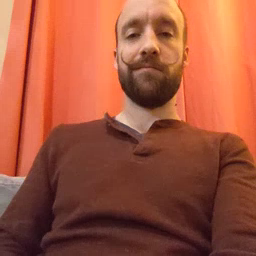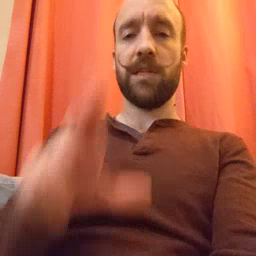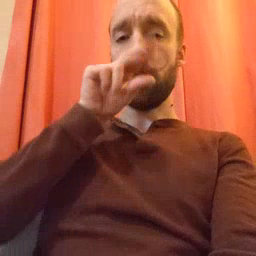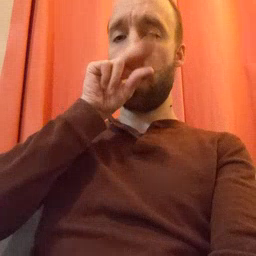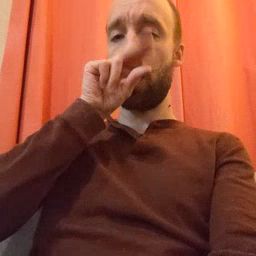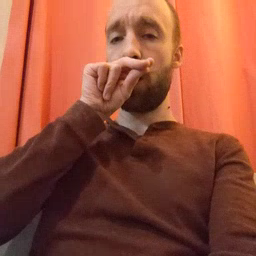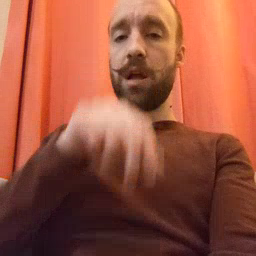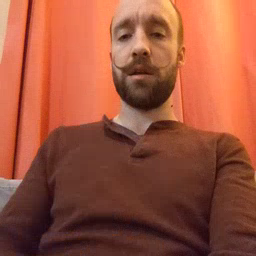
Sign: duck